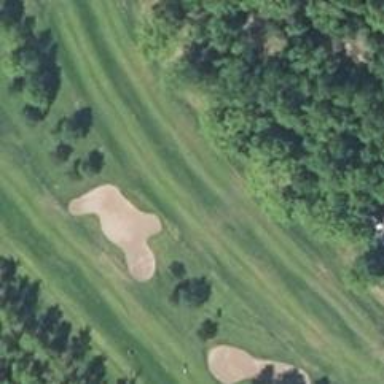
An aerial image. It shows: Golf hole.